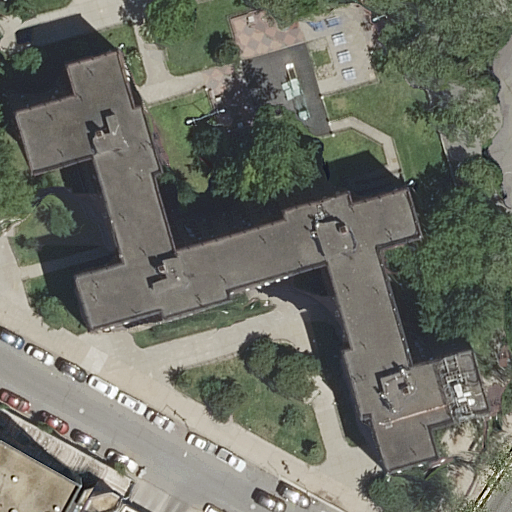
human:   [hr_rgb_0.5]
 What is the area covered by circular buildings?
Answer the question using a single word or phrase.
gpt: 0m2

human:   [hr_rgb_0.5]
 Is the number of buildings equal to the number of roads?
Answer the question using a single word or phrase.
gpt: no

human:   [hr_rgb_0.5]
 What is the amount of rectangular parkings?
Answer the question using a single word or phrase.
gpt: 0

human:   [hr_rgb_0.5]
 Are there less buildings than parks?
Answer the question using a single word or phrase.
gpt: no

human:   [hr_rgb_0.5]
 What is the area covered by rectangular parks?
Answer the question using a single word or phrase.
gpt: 0m2

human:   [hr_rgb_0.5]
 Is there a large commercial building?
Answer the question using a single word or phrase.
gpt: no

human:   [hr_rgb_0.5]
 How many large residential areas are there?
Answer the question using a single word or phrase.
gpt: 1

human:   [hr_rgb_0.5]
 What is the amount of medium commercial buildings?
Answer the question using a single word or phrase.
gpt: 0

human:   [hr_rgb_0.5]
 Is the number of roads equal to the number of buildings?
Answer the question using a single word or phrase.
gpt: no

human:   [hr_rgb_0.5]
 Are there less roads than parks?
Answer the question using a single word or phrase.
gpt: no

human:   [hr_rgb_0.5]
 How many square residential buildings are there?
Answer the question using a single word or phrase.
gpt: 0

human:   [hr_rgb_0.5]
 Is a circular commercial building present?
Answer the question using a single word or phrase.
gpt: no

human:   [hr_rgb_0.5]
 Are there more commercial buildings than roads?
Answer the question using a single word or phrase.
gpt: no

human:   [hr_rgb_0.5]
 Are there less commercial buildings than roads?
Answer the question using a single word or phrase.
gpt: yes

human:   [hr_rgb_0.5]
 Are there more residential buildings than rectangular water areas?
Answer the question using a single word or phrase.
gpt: yes

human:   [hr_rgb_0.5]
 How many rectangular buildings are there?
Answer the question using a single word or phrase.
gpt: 1

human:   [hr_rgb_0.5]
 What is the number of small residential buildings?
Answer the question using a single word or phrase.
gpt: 0

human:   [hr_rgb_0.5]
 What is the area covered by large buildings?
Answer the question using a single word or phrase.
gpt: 2032m2

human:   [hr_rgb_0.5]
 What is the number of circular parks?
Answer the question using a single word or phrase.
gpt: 0

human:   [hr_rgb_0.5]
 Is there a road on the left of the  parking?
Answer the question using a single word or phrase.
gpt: yes

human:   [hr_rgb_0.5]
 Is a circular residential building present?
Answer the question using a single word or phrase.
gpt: no

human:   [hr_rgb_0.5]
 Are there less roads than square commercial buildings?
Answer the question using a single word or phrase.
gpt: no

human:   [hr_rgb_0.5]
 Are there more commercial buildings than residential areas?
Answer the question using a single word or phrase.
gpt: no

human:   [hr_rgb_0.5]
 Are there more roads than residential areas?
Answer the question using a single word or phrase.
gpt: yes

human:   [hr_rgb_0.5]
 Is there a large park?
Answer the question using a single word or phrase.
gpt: yes

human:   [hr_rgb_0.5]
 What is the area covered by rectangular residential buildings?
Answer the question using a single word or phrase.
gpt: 145m2

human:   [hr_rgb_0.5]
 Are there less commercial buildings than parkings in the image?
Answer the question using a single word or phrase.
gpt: yes

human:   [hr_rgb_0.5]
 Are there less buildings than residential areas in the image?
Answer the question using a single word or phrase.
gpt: no

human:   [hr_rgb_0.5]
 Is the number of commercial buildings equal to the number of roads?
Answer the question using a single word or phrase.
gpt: no

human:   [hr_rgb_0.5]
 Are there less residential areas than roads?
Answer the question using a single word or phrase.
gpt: yes

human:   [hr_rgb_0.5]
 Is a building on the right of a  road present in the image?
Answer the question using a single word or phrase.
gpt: yes

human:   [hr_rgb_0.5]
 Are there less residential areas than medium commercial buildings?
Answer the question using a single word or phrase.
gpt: no

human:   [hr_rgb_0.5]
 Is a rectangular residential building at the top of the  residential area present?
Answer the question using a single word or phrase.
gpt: no

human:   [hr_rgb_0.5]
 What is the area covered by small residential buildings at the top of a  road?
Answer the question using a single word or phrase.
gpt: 0m2

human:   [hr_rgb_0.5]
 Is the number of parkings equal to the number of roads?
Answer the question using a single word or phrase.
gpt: no

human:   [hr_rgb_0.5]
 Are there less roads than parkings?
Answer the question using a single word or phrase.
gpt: no